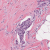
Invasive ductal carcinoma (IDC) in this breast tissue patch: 1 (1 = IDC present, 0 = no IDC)